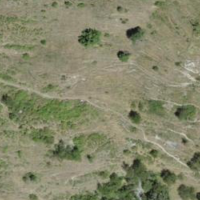
EUNIS habitat code: 26
Species observed at this site:
Cirsium arvense